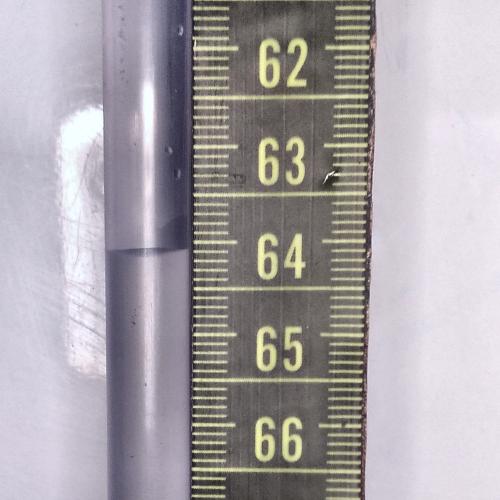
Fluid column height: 64.1 cm